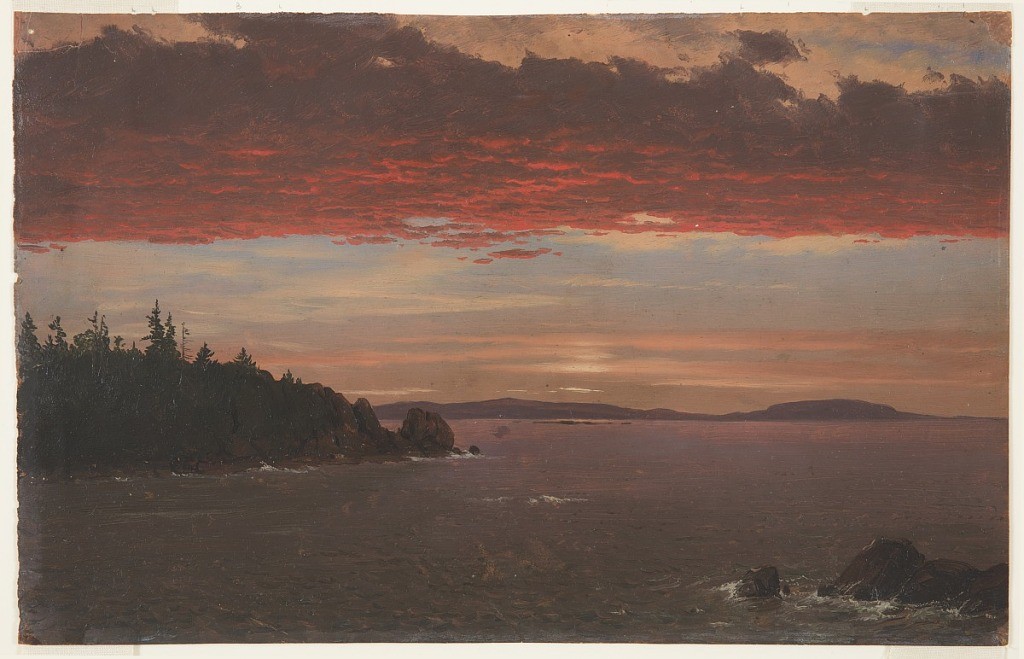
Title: Schoodic Peninsula from Mt. Desert Island at Sunrise, Maine
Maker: Frederic Edwin Church, American, 1826–1900
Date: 1850–1851
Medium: Oil and graphite on paperboard
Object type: Drawing
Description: Landscape study showing a view of a vibrant sunrise over Frenchman Bay off the eastern coast of Mount Desert Island in Maine, specifically looking toward the Schoodic Peninsula from Schooner Head. In the foreground, small waves lap against semi-submerged rocks at lower right. In the middle distance at left, a rocky, wooded point of Schooner Head juts into the water. The rolling silhouette of Schoodic Peninsula stretches across the horizon in the background, with Schoodic Head prominently visible at right. Above, a massive, red-tinged band of clouds stretches across a golden, sun-soaked sky with other cream and orange clouds.